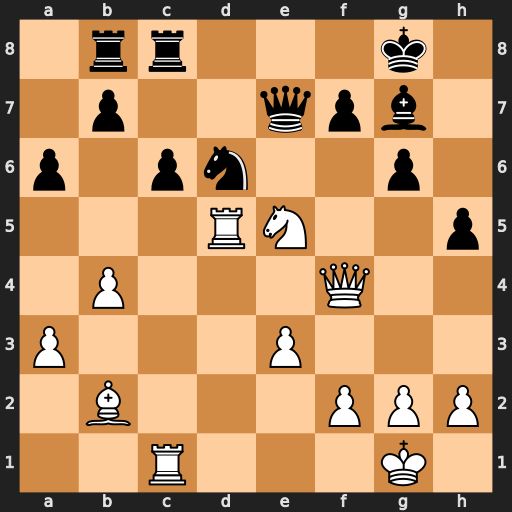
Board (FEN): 1rr3k1/1p2qpb1/p1pn2p1/3RN2p/1P3Q2/P3P3/1B3PPP/2R3K1
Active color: w
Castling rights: -
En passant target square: -
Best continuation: Rxd6 Qxd6 Qxf7+ Kh7 Nd7